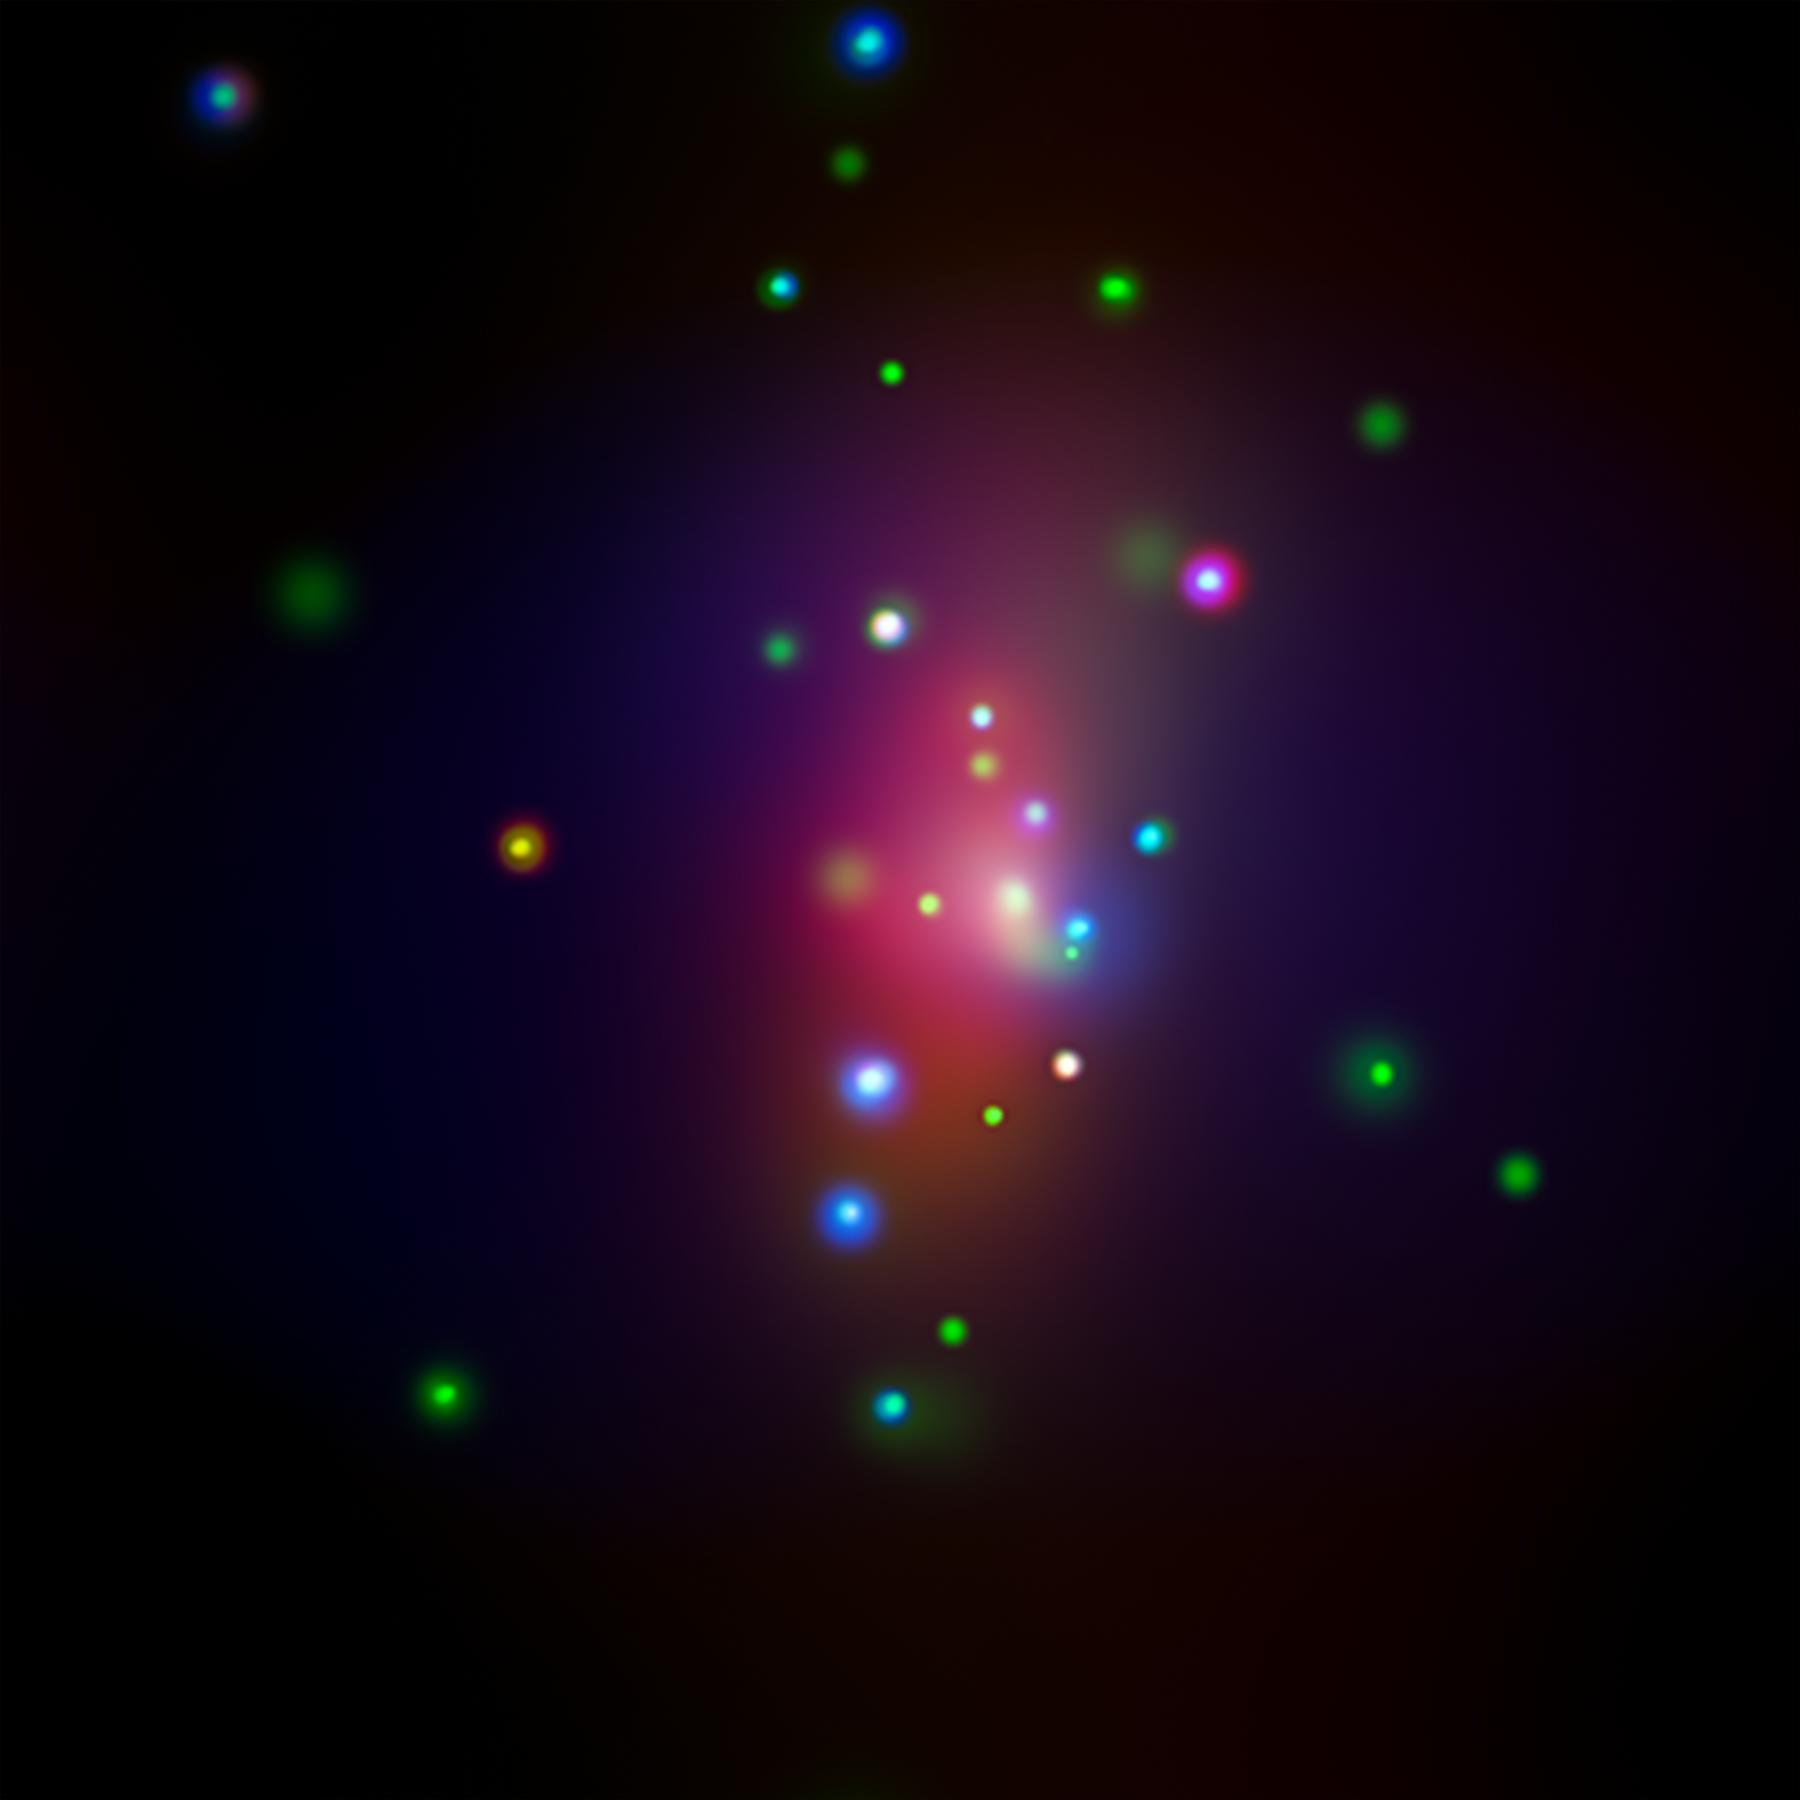
Supernova SN 2014C X-ray NGC 7331, Chandra X-ray Observatory